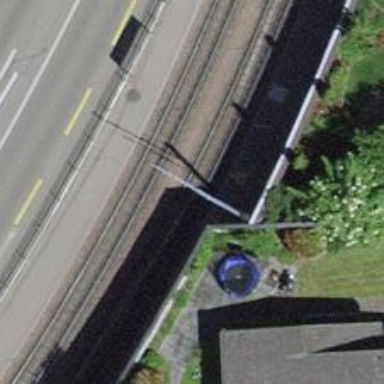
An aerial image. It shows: Tram railway with 1 track and contact lines for electrification.